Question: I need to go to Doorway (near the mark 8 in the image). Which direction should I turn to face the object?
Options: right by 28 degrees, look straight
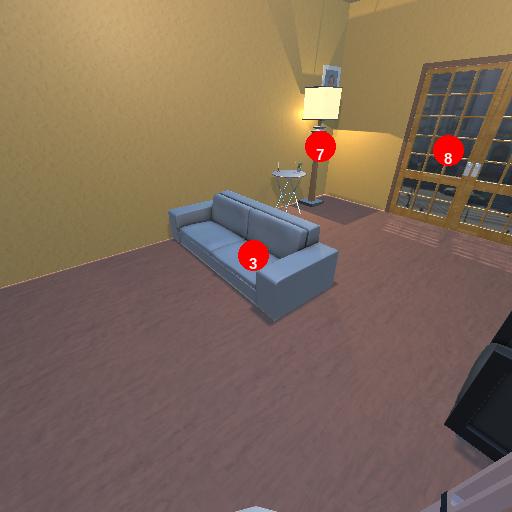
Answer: right by 28 degrees